Question: I need to simply format a bunch of text boxes, adding boundaries, color etc. It is really slow on my networked connection (using Remote Desktop) and dragging boxes is prohibitively slow.

I'm thinking I can jump into the RDL code and edit it faster?
Or better yet, I can perhaps grab the RDL, edit it locally on my machine(I have Vis. Studio 2008 but didn't get SSRS to work locally yet), then I can put it back online(where i'm workin)
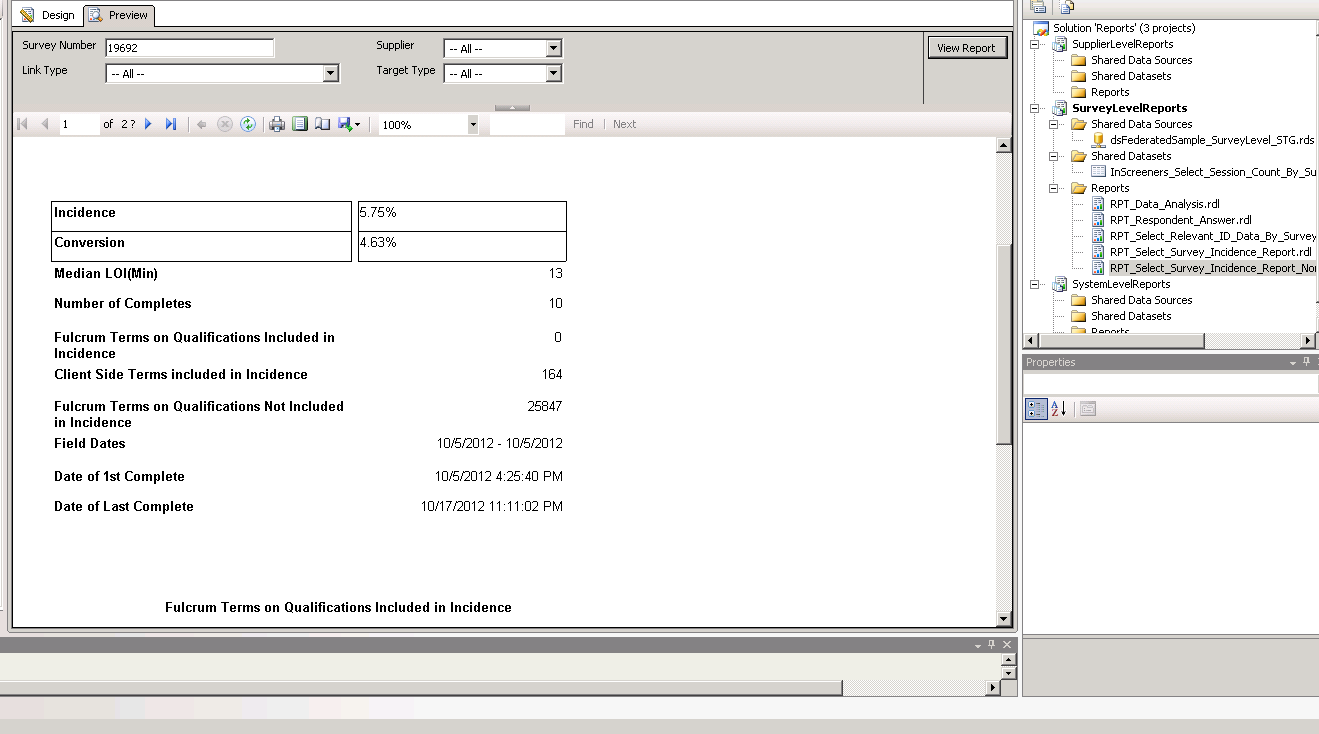
Answer: Click on a control, then hold down 'Control' and click on another - both controls will be highlighted. Do this for as many controls as you want to alter. You can now edit their common properties in one operation.
I guess you could edit the XML directly in an XML editor but I've never done that (other than Visual Studio to fix minor things). The Visual Studio designer is the preferable experience.
It would be better to design the report locally and upload when done.